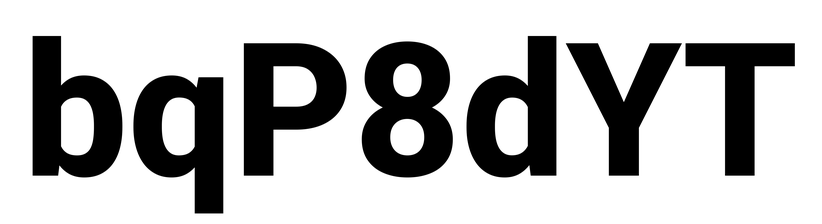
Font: Roboto_ExtraBold